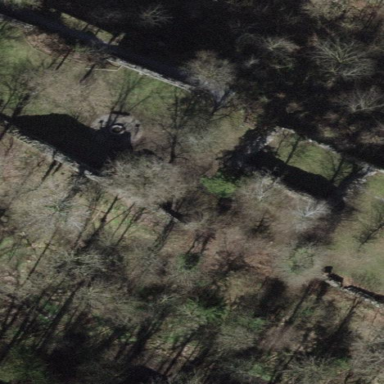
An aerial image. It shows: Ruins of castle with gravel surface.